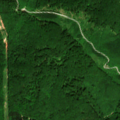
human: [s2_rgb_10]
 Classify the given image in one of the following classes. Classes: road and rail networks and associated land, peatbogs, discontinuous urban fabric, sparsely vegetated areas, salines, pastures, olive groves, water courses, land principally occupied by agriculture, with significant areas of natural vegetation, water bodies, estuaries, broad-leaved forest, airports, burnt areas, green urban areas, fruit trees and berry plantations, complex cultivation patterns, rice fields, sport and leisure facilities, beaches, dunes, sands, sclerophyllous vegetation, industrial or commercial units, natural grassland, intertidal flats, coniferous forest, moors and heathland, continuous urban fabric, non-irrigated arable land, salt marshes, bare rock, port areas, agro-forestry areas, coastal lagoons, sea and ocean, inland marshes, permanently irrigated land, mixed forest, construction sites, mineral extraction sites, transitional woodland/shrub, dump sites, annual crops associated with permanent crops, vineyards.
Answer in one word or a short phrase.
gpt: broad-leaved forest